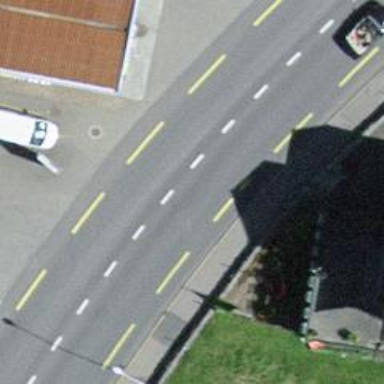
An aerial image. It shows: Primary highway with asphalt surface and designated lane for cyclists.